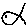
Label: fish